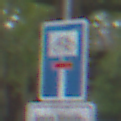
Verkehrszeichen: SackgasseRadverkehrDurchlaessig
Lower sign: HinweisGeaenderteVorfahrtVerkehrsfuehrungVerkehrsregelung3
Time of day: MorningAfternoon
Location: Outdoor (Urban)
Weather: Overcast
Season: NotSpecified
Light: Natural